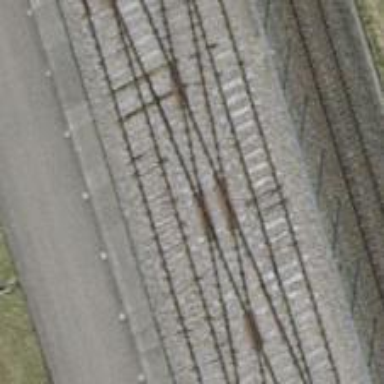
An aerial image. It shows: Railway crossing.